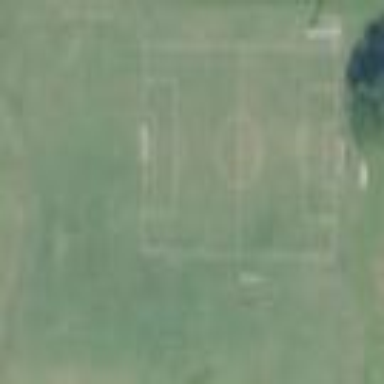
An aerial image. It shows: Soccer pitch for leisure land activities.